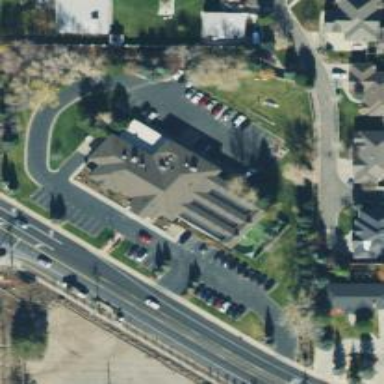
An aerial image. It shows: Building serving as veterinary clinic.